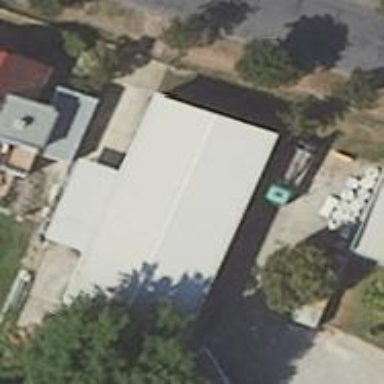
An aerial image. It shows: Warehouse.